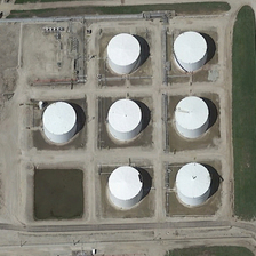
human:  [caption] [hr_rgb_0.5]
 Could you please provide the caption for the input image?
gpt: Seven white reservoirs are located near several grasslands.

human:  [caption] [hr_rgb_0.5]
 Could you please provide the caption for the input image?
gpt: Seven white reservoirs near several lawns.

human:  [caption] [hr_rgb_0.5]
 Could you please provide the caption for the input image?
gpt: Seven white tanks are near several bows.

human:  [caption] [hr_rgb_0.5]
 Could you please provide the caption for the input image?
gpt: Seven white tanks near several pastures.

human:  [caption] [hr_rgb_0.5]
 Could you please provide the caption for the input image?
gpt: There are seven white tanks near several grasslands.